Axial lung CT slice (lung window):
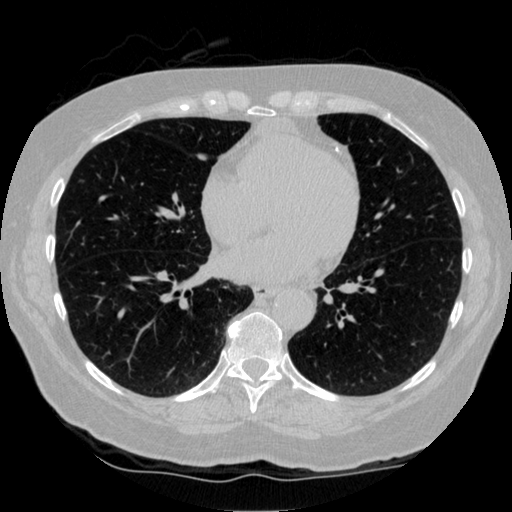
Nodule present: yes
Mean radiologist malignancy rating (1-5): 3